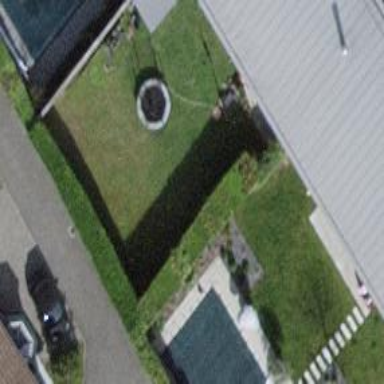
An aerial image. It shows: Garden surrounded by fence.